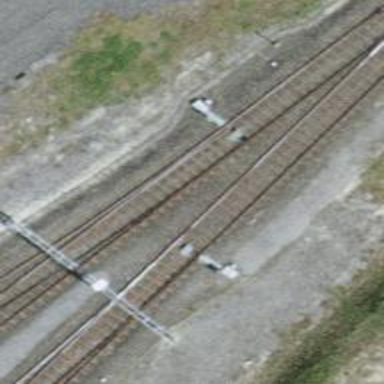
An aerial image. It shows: Railway switch.